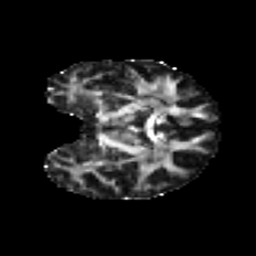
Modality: FA
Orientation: coronal
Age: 49
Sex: female
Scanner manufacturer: ge
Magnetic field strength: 3 T
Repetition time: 7.8 s
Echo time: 0.0606 s